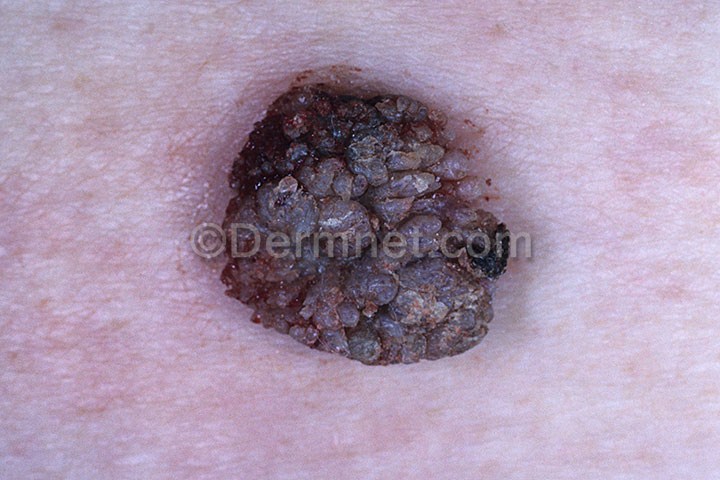
Disease: Seborrheic Keratoses and other Benign Tumors